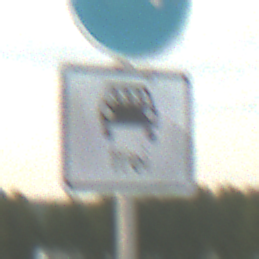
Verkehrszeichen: MehrfachbesetzePersonenkraftwagenFrei
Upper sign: Busssonderstreifen
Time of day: SunriseSunset
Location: Outdoor (RoadRail)
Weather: PartlyCloudy
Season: NotSpecified
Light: Natural